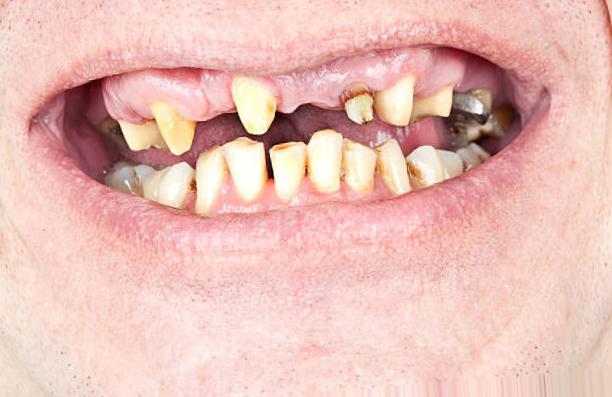
Condition: Caries